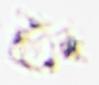
Label: Detritus